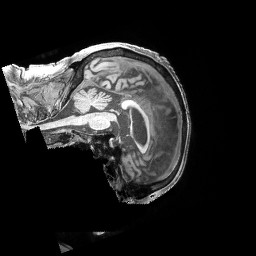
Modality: T1w
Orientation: sagittal
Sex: male